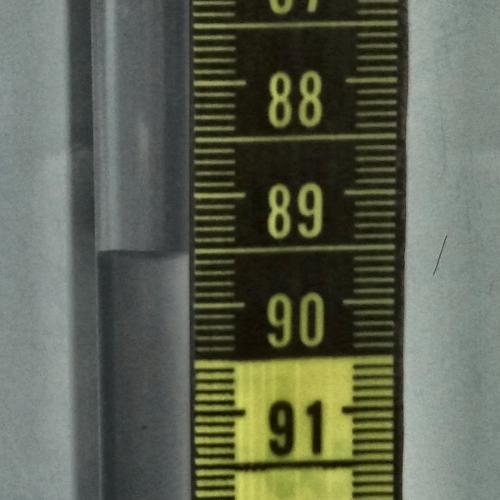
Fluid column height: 89.5 cm